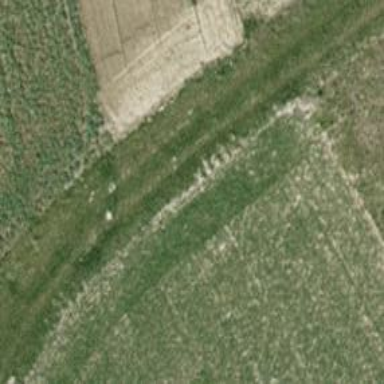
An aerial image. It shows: Grassy track with grade 5 track type.